Question: I have a menu made with stacked navpills on a left pane, where each page when clicked activates some other menu on the right; each pill contains a badge showing some additional context info for itself and what gets opened.
'''
<ul class="nav nav-pills nav-stacked">
<li><a href="#tab_1" data-toggle="pill">Introduction <span class=
"badge pull-right">0/2</span></a></li>
<li class="active"><a href="#tab_4" data-toggle="pill">The effect of fear of humans on ease of handling of pigs <span class="badge pull-right">0/4</span></a></li>
<li><a href="#tab_2" data-toggle="pill">Questionnaire <span class=
"badge pull-right">0/4</span></a></li>
</ul>
'''
I have a problem in the wrapping of the pill contents, which I am not able to fix: when the width of the container is resized, the text and badge are wrapped accordingly, but there is a particular width for which only the badge gets wrapped, not the text, and the pill does not increase in height.
I am referring at the third section, second pill, of the following image (<URL>:

What markup/css should I use to keep the badge aligned on the right, while having the text wrapping correctly leaving the space for it?
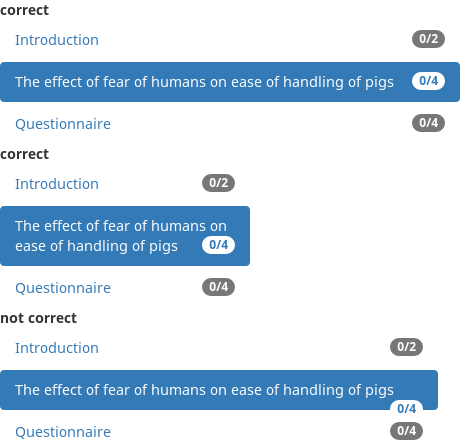
Answer: Put the '<span class="badge pull-right">0/4</span>' before the text which is inside the '<a></a>'.
Like this: <URL>
'''
<ul class="nav nav-pills nav-stacked">
<li class=""><a href="#tab_1" data-toggle="pill"><span class=
"badge pull-right">0/2</span> Introduction </a></li>
<li class="active"><a href="#tab_4" data-toggle="pill"><span class="badge pull-right">0/4</span> The effect of fear of humans on
ease of handling of pigs </a></li>
<li class=""><a href="#tab_2" data-toggle="pill"><span class=
"badge pull-right">0/4</span> Questionnaire </a></li>
</ul>
'''